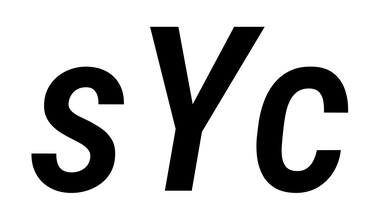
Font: Roboto-Italic_Condensed_Medium_Italic